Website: ulta-beauty
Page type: billing-address
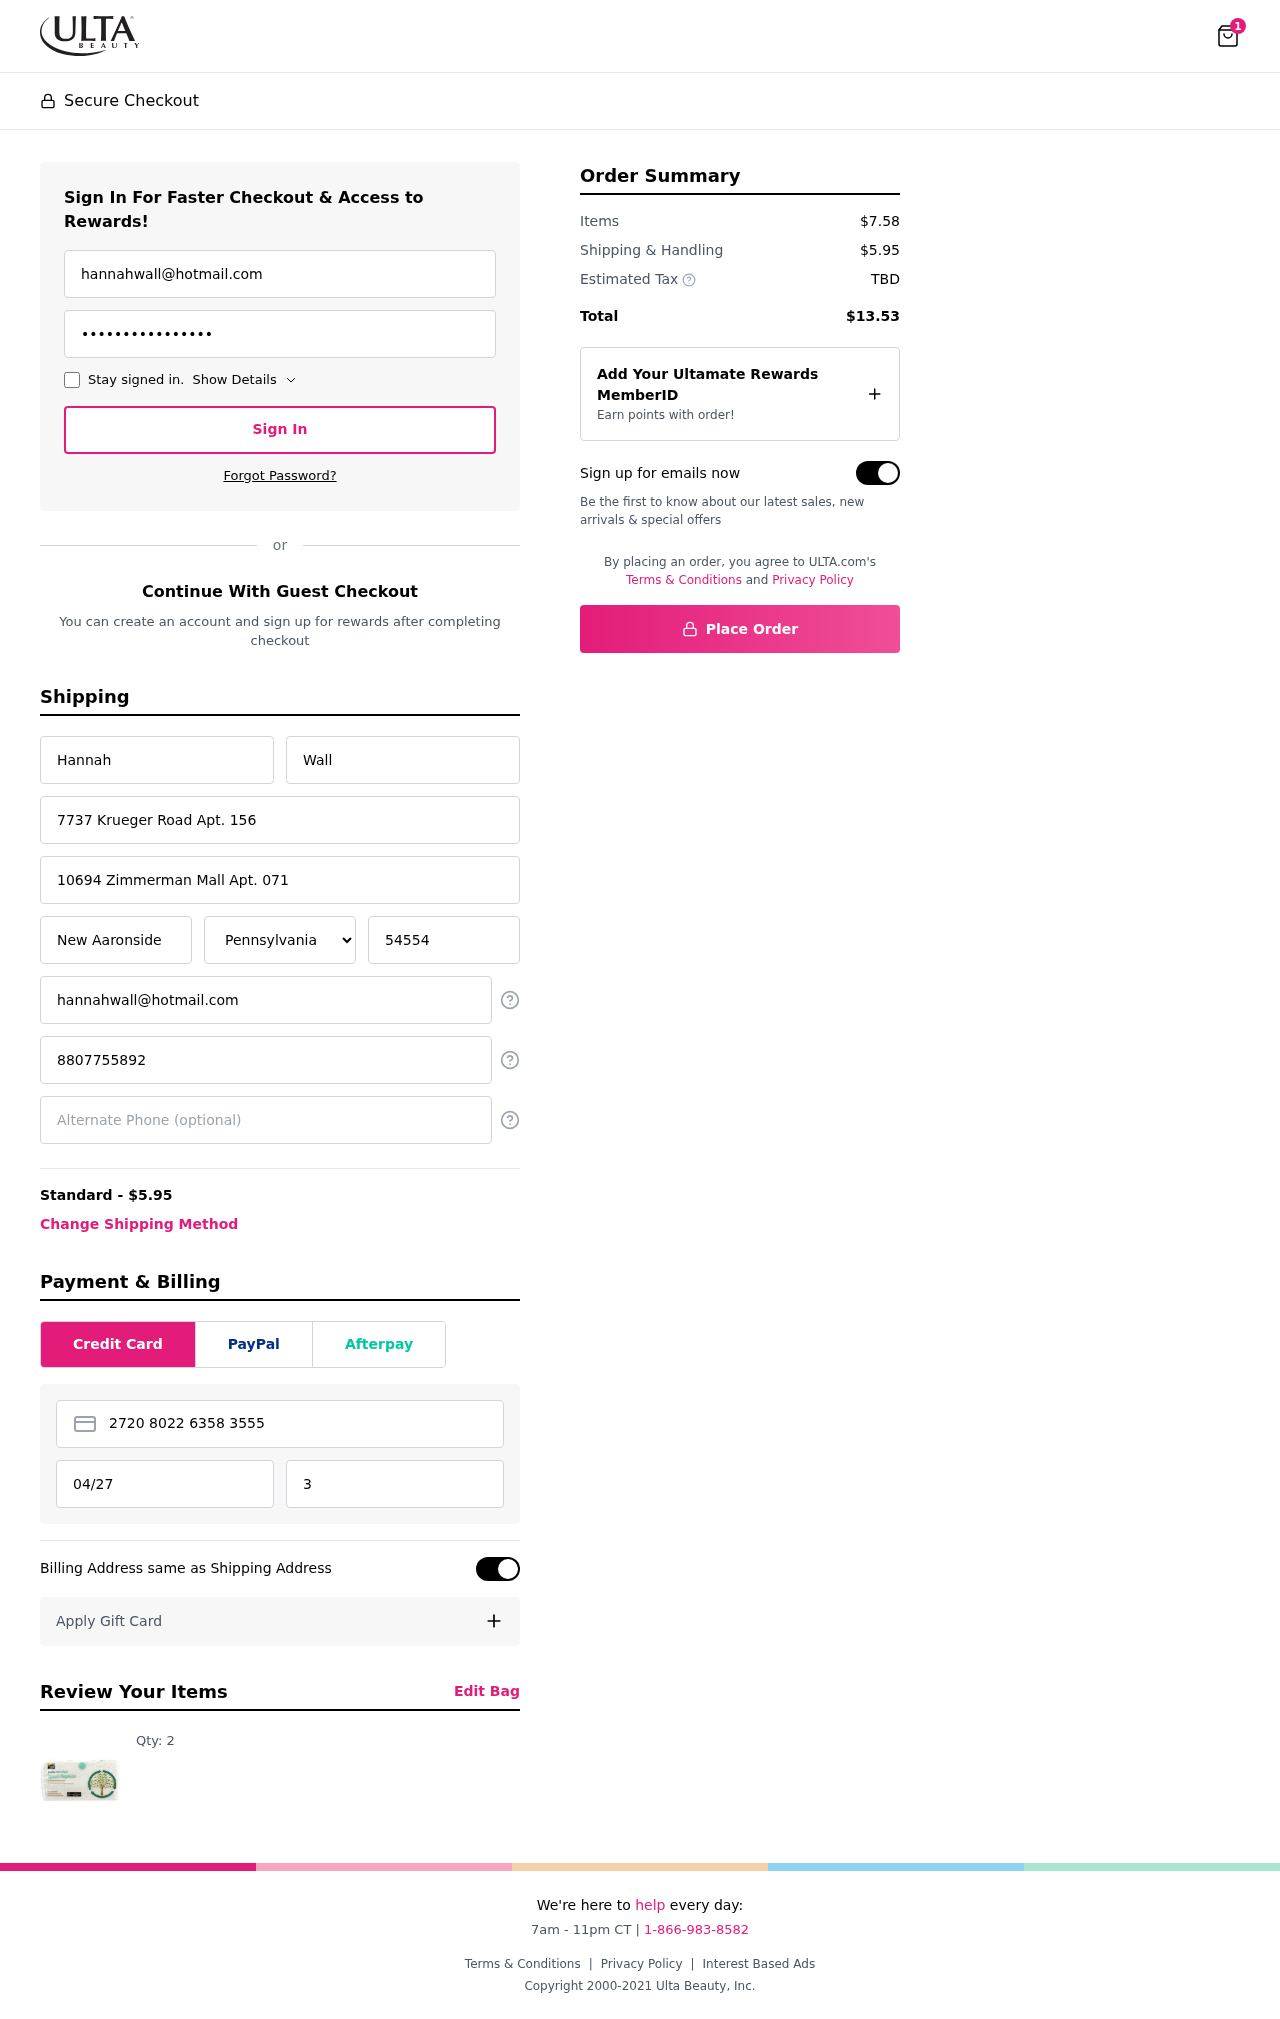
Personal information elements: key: PII_STATE
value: Pennsylvania
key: PII_EMAIL
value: hannahwall@hotmail.com
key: PII_FIRSTNAME
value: Hannah
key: PII_LASTNAME
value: Wall
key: PII_STREET
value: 7737 Krueger Road Apt. 156
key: PII_STREET2
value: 10694 Zimmerman Mall Apt. 071
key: PII_CITY
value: New Aaronside
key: PII_POSTCODE
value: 54554
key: PII_PHONE
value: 8807755892
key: PII_CARD_NUMBER
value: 2720 8022 6358 3555
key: PII_CARD_EXPIRY
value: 04/27
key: PII_CARD_CVV
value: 360
Product elements: key: PRODUCT1_QUANTITY
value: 2
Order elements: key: ORDER_NUM_ITEMS
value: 1
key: ORDER_SHIPPING_COST
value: $5.95
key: ORDER_SUBTOTAL
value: $7.58
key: ORDER_TOTAL
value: $13.53